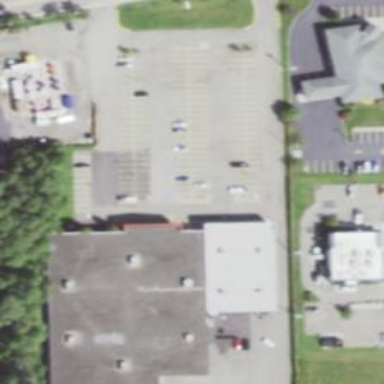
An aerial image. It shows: Parking space is available.